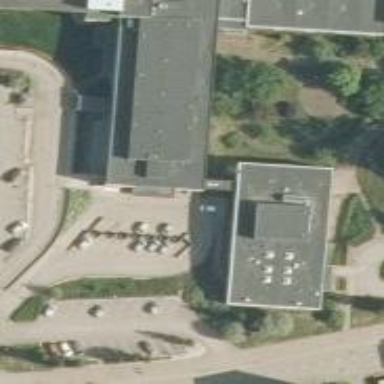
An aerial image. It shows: Healthcare clinic is depicted in the image.